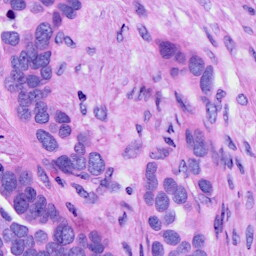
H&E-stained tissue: Ovarian